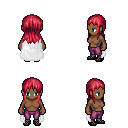
a pixel art fantasy rpg character, female body template, human, dark skin, white cape, magenta pants, ruby red unkempt hairstyle, ghillies, four views (front, back, left, right), 2x2 character sprite sheet, small pixel art, hard edges, no anti-aliasing